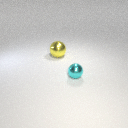
large yellow metal sphere behind small cyan metal sphere